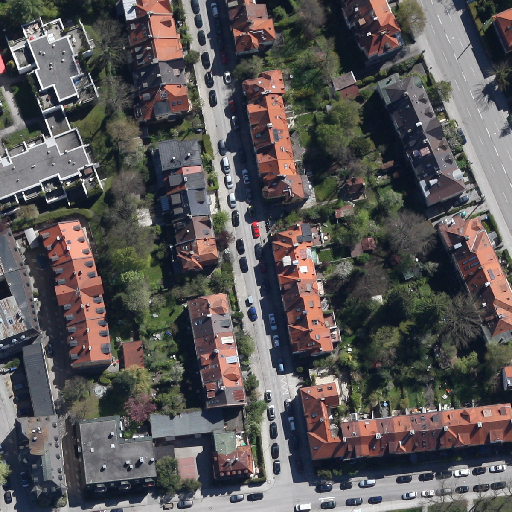
Referring expression: sidewalk